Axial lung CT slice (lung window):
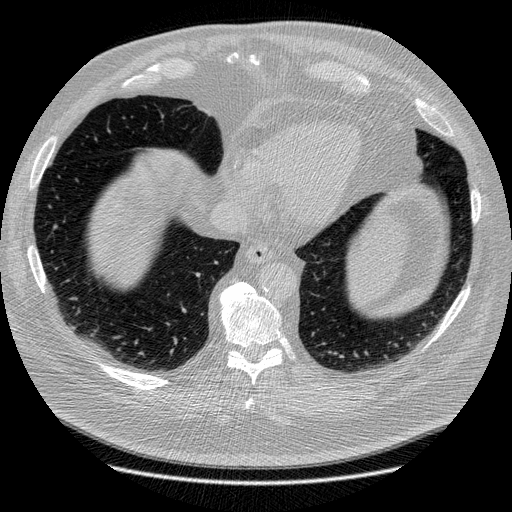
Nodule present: no